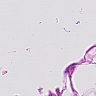
Metastatic tissue present: no